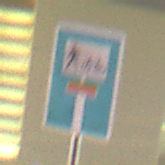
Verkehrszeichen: SackgasseRadverkehrFussgaengerDurchlaessig
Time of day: SunriseSunset
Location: Outdoor (Urban)
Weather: PartlyCloudy
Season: NotSpecified
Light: Artificial